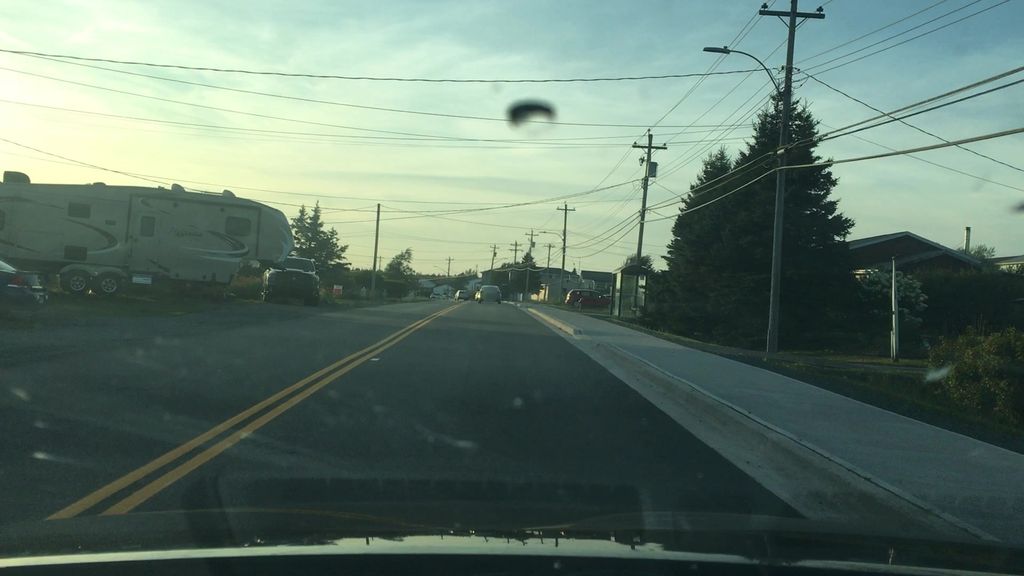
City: halifax